Field crop: maize
Growth stage: 2
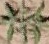
Species: atriplex